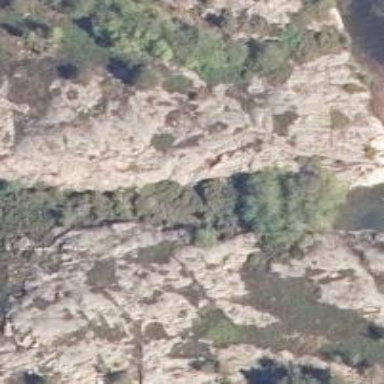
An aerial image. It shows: Cliff in nature.